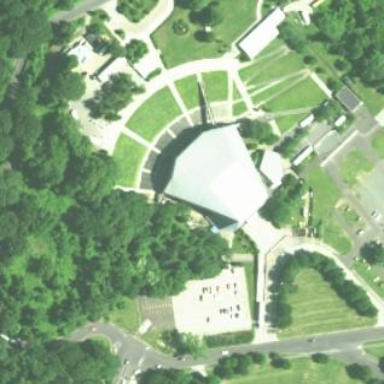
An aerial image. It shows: Theatre building.